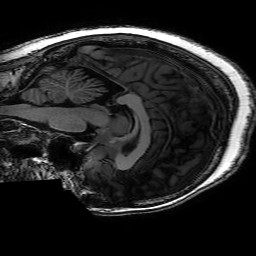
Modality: T1w
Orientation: sagittal
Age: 45
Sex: female
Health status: healthy